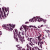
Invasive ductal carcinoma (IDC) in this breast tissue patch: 0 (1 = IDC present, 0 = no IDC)